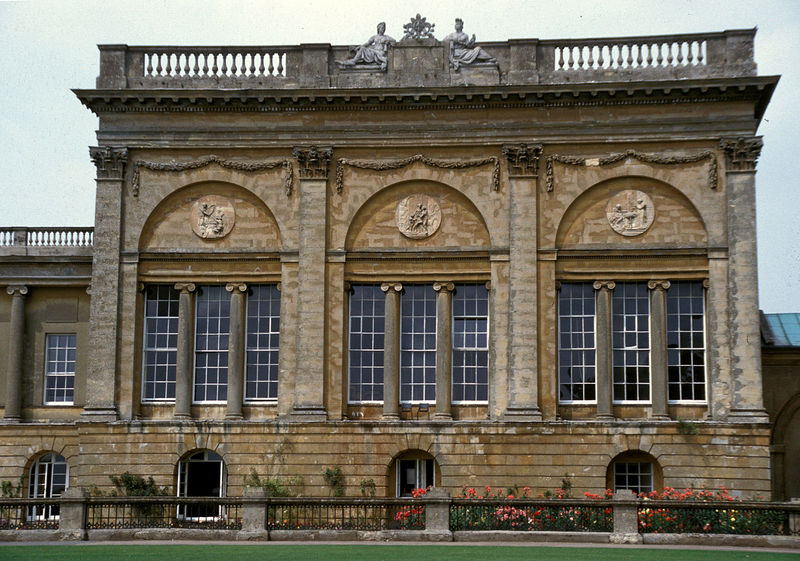
Titel: Südfassade, Rechter Seitenpavillon
Künstler: Thomas Pitt
Standort: Stowe, Buckinghamshire
Institution: Stowe House
Schlagwörter: blau, flügel, himmel, weiß, gelb, grün, ocker, sand, stadt, blume, blumen, braun, fenster, glas, grau, hell, licht, pfeiler, schmuck, straße, säule, säulen, blüten, dach, gebäude, haus, rasen, rose, rosen, rot, schloss, weg, wiese, zaun, alt, wand, architektur, barock, stein, büsche, gitter, drei, klassizismus, girlande, england, front, frontal, schön, rund, garten, balkon, relief, terrasse, farbig, bogen, fassade, türen, zwei, mauer, hecke, empore, pilaster, figuren, rundbogen, bordüre, detail, symmetrie, geländer, halle, pfosten, foto, bögen, keller, arkade, kolonnade, veranda, münchen, palast, balustrade, mauerwerk, scheiben, kreise, lorbeer, architrav, arkaden, kapitelle, kapitell, girlanden, fries, rustika, wappen, sims, gesims, skulpturen, plastiken, risalit, statuen, voluten, fensterscheiben, sandstein, gitterfenster, ionisch, rundbögen, rechteckig, historismus, kellerfenster, kassetten, pavillon, museum, ähren, statuetten, dresden, emblem, korinthisch, reliefs, orangerie, dreiteilig, palace, geschoss, neun, kassette, bauwerk, bauplastik, göttinnen, kranzgesims, aufriss, tympanon, etage, flachdach, attika, pinakothek, fundament, sockelzone, rustica, gliederung, halbsäulen, bossen, dorika, bossenwerk, rondo, blendbögen, dorische säulen, eklektizismus, volutenkapitelle, medaillons, hamburg, fensterkreuze, country house, dachterasse, sachsen, veduten, bauteil, rahmne, balustern, plattenrustika, ästehtisch, 19. jahrhundert, blesnheim palace, kolonnadenfenster, verzieherungen